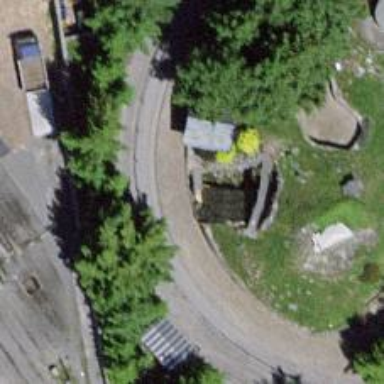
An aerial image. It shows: Miniature railway station.